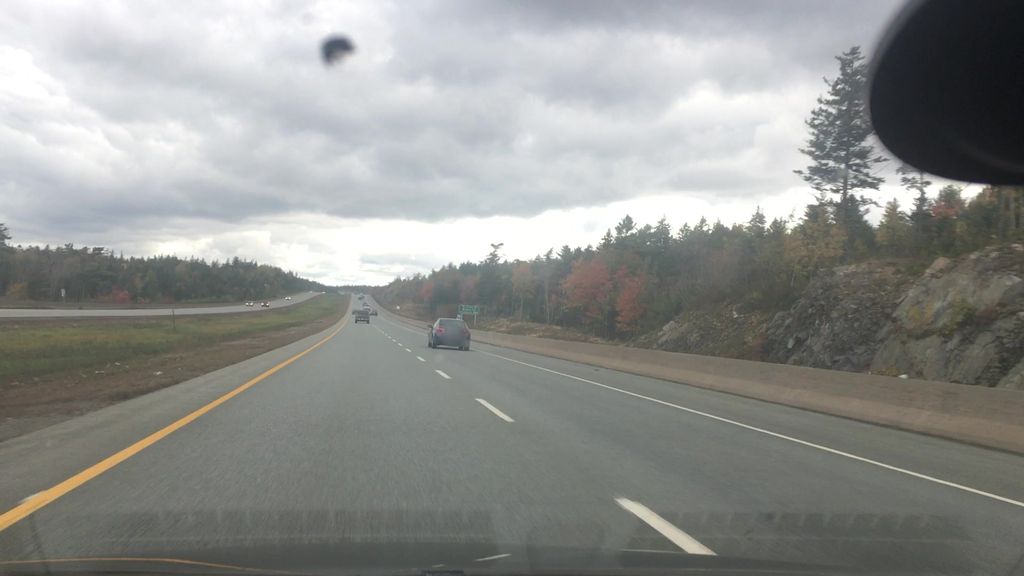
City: halifax